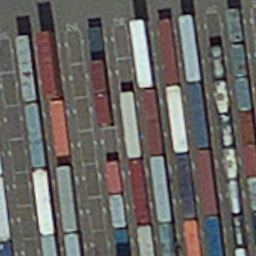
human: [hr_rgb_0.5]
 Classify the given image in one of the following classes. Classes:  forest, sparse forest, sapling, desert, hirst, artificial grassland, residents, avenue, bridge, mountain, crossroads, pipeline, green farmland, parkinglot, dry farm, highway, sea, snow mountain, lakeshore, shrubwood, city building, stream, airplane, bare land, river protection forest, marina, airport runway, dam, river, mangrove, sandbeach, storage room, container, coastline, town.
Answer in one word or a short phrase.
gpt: container